Question: I have an problem with creating of an aplication of Google Maps V2 Android. Sorry about my English. This is my problem:
'''
01-17 15:24:55.844: E/AndroidRuntime(26859): Caused by: java.lang.IllegalStateException:
The meta-data tag in your app's AndroidManifest.xml does not have the right value.
Expected <PHONE> but found 0. You must have the following declaration within the <application> element:
<meta-data android:name="com.google.android.gms.version" android:value="@integer/google_play_services_version" />
'''
---
'''
import android.app.Dialog;
import android.content.SharedPreferences;
import android.os.Bundle;
import android.support.v4.app.FragmentActivity;
import android.view.Menu;
import android.widget.Toast;
import com.google.android.gms.common.ConnectionResult;
import com.google.android.gms.common.GooglePlayServicesUtil;
import com.google.android.gms.maps.CameraUpdateFactory;
import com.google.android.gms.maps.GoogleMap;
import com.google.android.gms.maps.GoogleMap.OnMapClickListener;
import com.google.android.gms.maps.GoogleMap.OnMapLongClickListener;
import com.google.android.gms.maps.SupportMapFragment;
import com.google.android.gms.maps.model.LatLng;
import com.google.android.gms.maps.model.MarkerOptions;
public class MainActivity extends FragmentActivity {
GoogleMap googleMap;
SharedPreferences sharedPreferences;
int locationCount = 0;
@Override
protected void onCreate(Bundle savedInstanceState) {
super.onCreate(savedInstanceState);
setContentView(R.layout.activity_main);
// Getting Google Play availability status
int status = GooglePlayServicesUtil.isGooglePlayServicesAvailable(getBaseContext());
// Showing status
if(status!=ConnectionResult.SUCCESS){ // Google Play Services are not available
int requestCode = 10;
Dialog dialog = GooglePlayServicesUtil.getErrorDialog(status, this, requestCode);
dialog.show();
}else { // Google Play Services are available
// Getting reference to the SupportMapFragment of activity_main.xml
SupportMapFragment fm = (SupportMapFragment) getSupportFragmentManager().findFragmentById(R.id.map);
// Getting GoogleMap object from the fragment
googleMap = fm.getMap();
// Enabling MyLocation Layer of Google Map
googleMap.setMyLocationEnabled(true);
// Opening the sharedPreferences object
sharedPreferences = getSharedPreferences("location", 0);
// Getting number of locations already stored
locationCount = sharedPreferences.getInt("locationCount", 0);
// Getting stored zoom level if exists else return 0
String zoom = sharedPreferences.getString("zoom", "0");
// If locations are already saved
if(locationCount!=0){
String lat = "";
String lng = "";
// Iterating through all the locations stored
for(int i=0;i<locationCount;i++){
// Getting the latitude of the i-th location
lat = sharedPreferences.getString("lat"+i,"0");
// Getting the longitude of the i-th location
lng = sharedPreferences.getString("lng"+i,"0");
// Drawing marker on the map
drawMarker(new LatLng(Double.parseDouble(lat), Double.parseDouble(lng)));
}
// Moving CameraPosition to last clicked position
googleMap.moveCamera(CameraUpdateFactory.newLatLng(new LatLng(Double.parseDouble(lat), Double.parseDouble(lng))));
// Setting the zoom level in the map on last position is clicked
googleMap.animateCamera(CameraUpdateFactory.zoomTo(Float.parseFloat(zoom)));
}
}
googleMap.setOnMapClickListener(new OnMapClickListener() {
@Override
public void onMapClick(LatLng point) {
locationCount++;
// Drawing marker on the map
drawMarker(point);
/** Opening the editor object to write data to sharedPreferences */
SharedPreferences.Editor editor = sharedPreferences.edit();
// Storing the latitude for the i-th location
editor.putString("lat"+ Integer.toString((locationCount-1)), Double.toString(point.latitude));
// Storing the longitude for the i-th location
editor.putString("lng"+ Integer.toString((locationCount-1)), Double.toString(point.longitude));
// Storing the count of locations or marker count
editor.putInt("locationCount", locationCount);
/** Storing the zoom level to the shared preferences */
editor.putString("zoom", Float.toString(googleMap.getCameraPosition().zoom));
/** Saving the values stored in the shared preferences */
editor.commit();
Toast.makeText(getBaseContext(), "Marker is added to the Map", Toast.LENGTH_SHORT).show();
}
});
googleMap.setOnMapLongClickListener(new OnMapLongClickListener() {
@Override
public void onMapLongClick(LatLng point) {
// Removing the marker and circle from the Google Map
googleMap.clear();
// Opening the editor object to delete data from sharedPreferences
SharedPreferences.Editor editor = sharedPreferences.edit();
// Clearing the editor
editor.clear();
// Committing the changes
editor.commit();
// Setting locationCount to zero
locationCount=0;
}
});
}
private void drawMarker(LatLng point){
// Creating an instance of MarkerOptions
MarkerOptions markerOptions = new MarkerOptions();
// Setting latitude and longitude for the marker
markerOptions.position(point);
// Adding marker on the Google Map
googleMap.addMarker(markerOptions);
}
@Override
public boolean onCreateOptionsMenu(Menu menu) {
// Inflate the menu; this adds items to the action bar if it is present.
getMenuInflater().inflate(R.menu.main, menu);
return true;
}
}
'''
---
'''
<?xml version="1.0" encoding="utf-8"?>
<manifest xmlns:android="http://schemas.android.com/apk/res/android"
package="in.wptrafficanalyzer.locationmarkerpreferences"
android:versionCode="1"
android:versionName="1.0" >
<uses-sdk
android:minSdkVersion="8"
android:targetSdkVersion="17" />
<permission
android:name="in.wptrafficanalyzer.locationmarkerpreferences.permission.MAPS_RECEIVE"
android:protectionLevel="signature"/>
<uses-permission android:name="in.wptrafficanalyzer.locationmarkerpreferences.permission.MAPS_RECEIVE"/>
<uses-permission android:name="android.permission.INTERNET"/>
<uses-permission android:name="android.permission.WRITE_EXTERNAL_STORAGE"/>
<uses-permission android:name="com.google.android.providers.gsf.permission.READ_GSERVICES"/>
<uses-permission android:name="android.permission.ACCESS_COARSE_LOCATION"/>
<uses-permission android:name="android.permission.ACCESS_FINE_LOCATION"/>
<uses-feature
android:glEsVersion="0x00020000"
android:required="true"/>
<application
android:allowBackup="true"
android:icon="@drawable/ic_launcher"
android:label="@string/app_name"
android:theme="@style/AppTheme" >
<activity
android:name="in.wptrafficanalyzer.locationmarkerpreferences.MainActivity"
android:label="@string/app_name" >
<intent-filter>
<action android:name="android.intent.action.MAIN" />
<category android:name="android.intent.category.LAUNCHER" />
</intent-filter>
</activity>
<meta-data
android:name="com.google.android.maps.v2.API_KEY"
android:value="AIzaSyBDEKZK3rQiiqC6q1ZXCuDvL5iC00-EOnY" />
</application>
</manifest>
'''
---
'''
<RelativeLayout xmlns:android="http://schemas.android.com/apk/res/android"
xmlns:tools="http://schemas.android.com/tools"
android:layout_width="match_parent"
android:layout_height="match_parent"
tools:context=".MainActivity" >
<fragment
android:id="@+id/map"
android:layout_width="match_parent"
android:layout_height="match_parent"
class="com.google.android.gms.maps.SupportMapFragment" />
</RelativeLayout>
'''
---

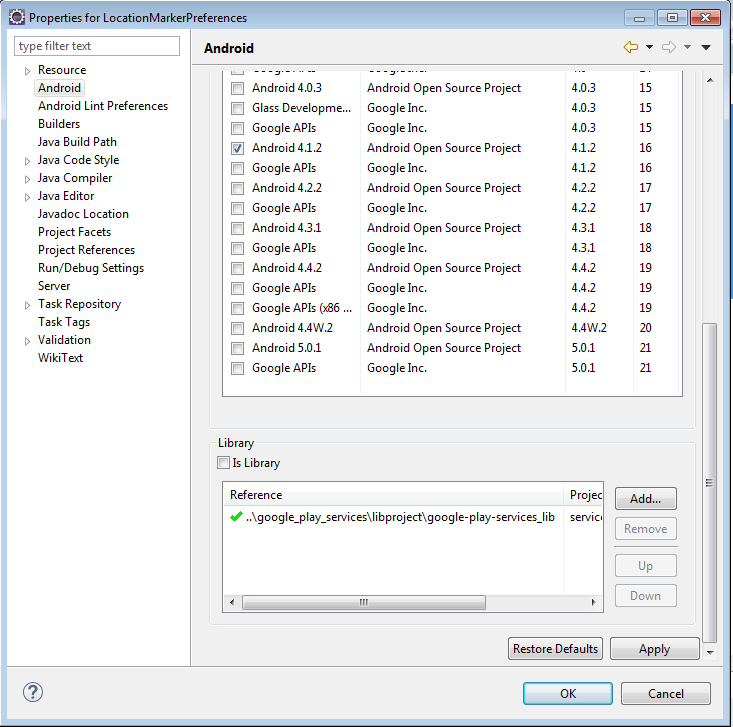
Answer: You should have read the exception you pasted here and do what it tells:
'''
Caused by: java.lang.IllegalStateException:
The meta-data tag in your app's AndroidManifest.xml does not have the right value.
Expected <PHONE> but found 0. You must have the following declaration within the <application> element:
<meta-data android:name="com.google.android.gms.version"
android:value="@integer/google_play_services_version" />
'''
so simply edit your Manifest and add
'''
<meta-data android:name="com.google.android.gms.version"
android:value="@integer/google_play_services_version" />
'''
to it.